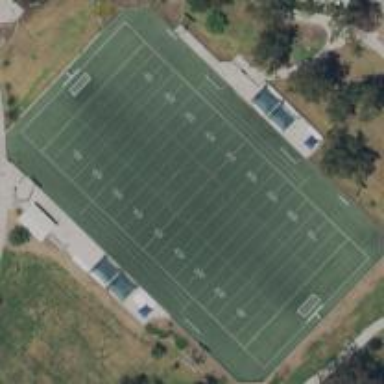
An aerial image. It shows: Pitch for American football.